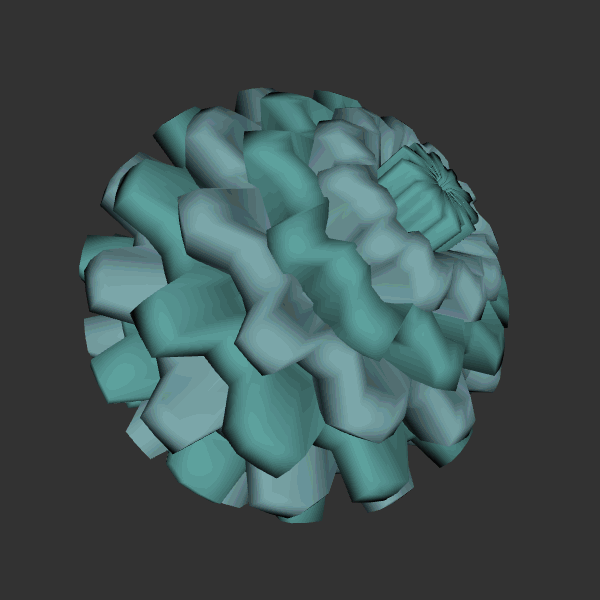
Background: dark